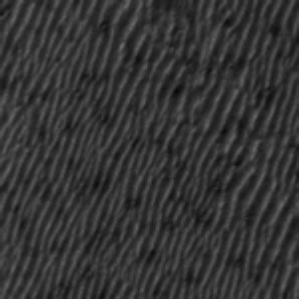
Label: frost